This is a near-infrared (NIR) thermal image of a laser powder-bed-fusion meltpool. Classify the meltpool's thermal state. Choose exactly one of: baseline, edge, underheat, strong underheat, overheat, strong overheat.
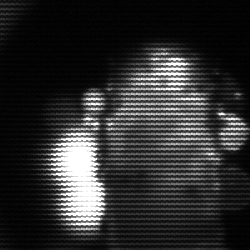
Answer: strong underheat